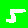
Digit: 5